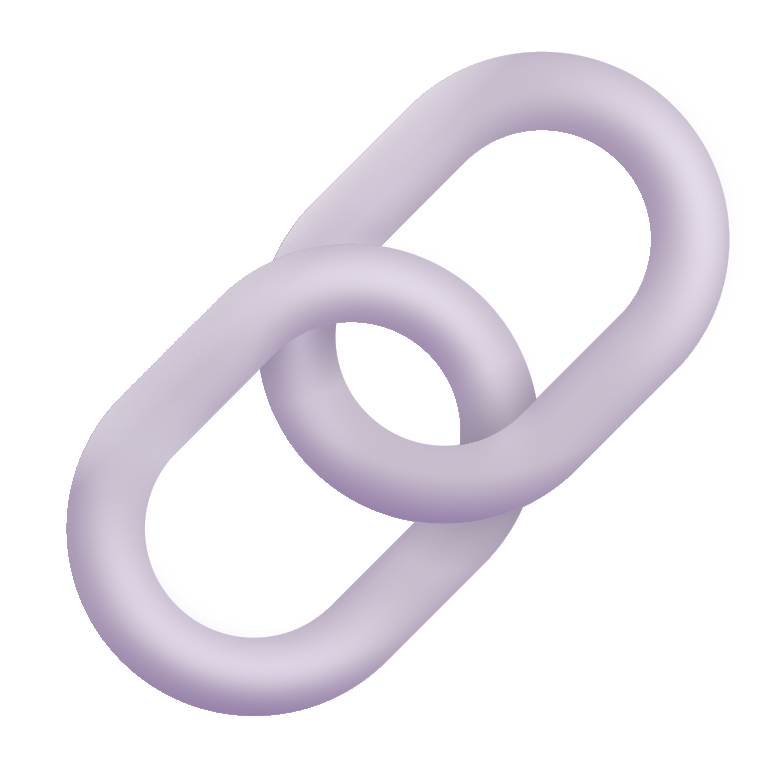
link color